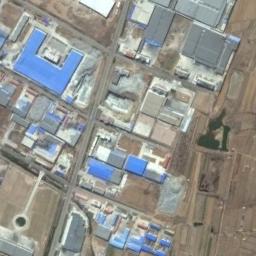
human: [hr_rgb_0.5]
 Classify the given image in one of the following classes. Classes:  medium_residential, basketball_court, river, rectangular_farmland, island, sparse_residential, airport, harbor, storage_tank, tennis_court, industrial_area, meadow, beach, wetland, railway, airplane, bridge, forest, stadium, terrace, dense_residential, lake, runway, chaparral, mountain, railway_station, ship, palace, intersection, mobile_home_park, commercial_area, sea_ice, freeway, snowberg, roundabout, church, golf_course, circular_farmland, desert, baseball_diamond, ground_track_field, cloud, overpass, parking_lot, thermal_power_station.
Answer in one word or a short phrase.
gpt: industrial_area